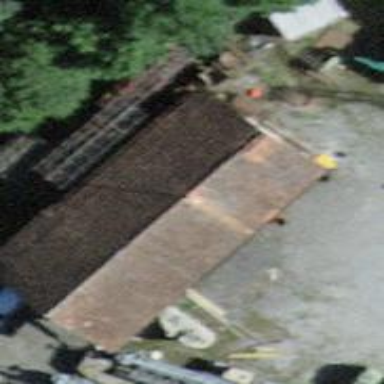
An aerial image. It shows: Rural barn.